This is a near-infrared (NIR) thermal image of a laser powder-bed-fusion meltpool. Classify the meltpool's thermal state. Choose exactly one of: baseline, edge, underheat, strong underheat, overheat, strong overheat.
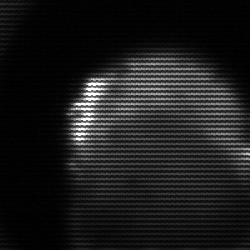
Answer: edge